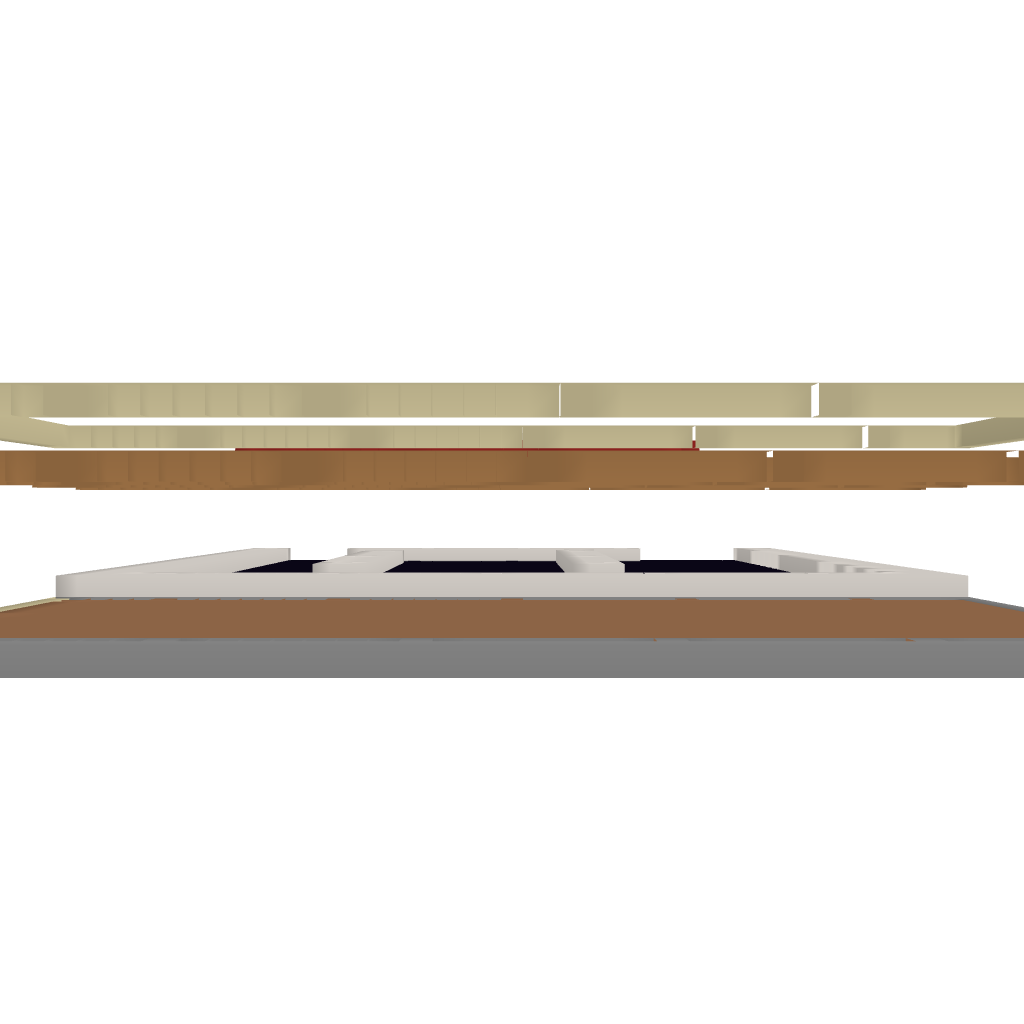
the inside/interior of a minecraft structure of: Petrol/ Gas station